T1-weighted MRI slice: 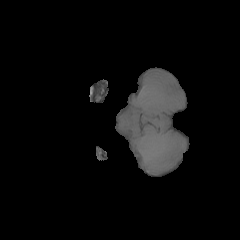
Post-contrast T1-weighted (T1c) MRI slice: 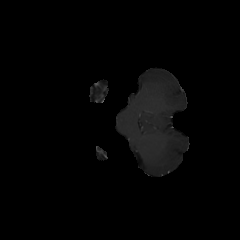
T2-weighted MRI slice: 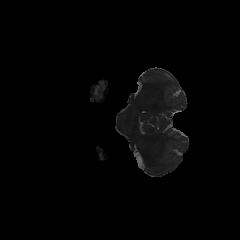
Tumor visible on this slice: no